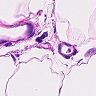
Metastatic tissue present: no